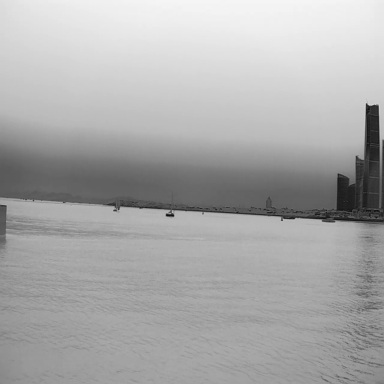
There are two container_ships in the infrared image.